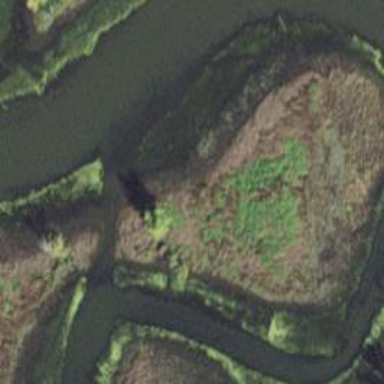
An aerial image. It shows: Islet located in marsh wetland area.